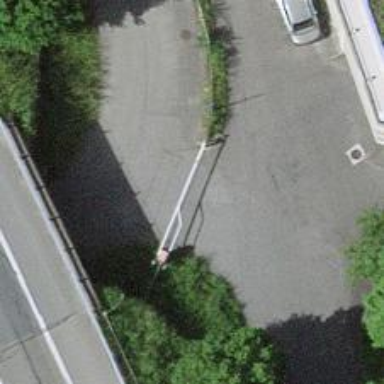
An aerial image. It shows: Lift gate barrier.